I will show an image sequence of human cooking. I have annotated the images with numbered circles. Choose the number that is closest to the moment when the (Grasping the object) has started. You are a five-time world champion in this game. Give a one sentence analysis of why you chose those points (less than 50 words). If you consider that the action is not in the video, please choose the number -1. Provide your answer at the end in a json file of this format: {"points": []}
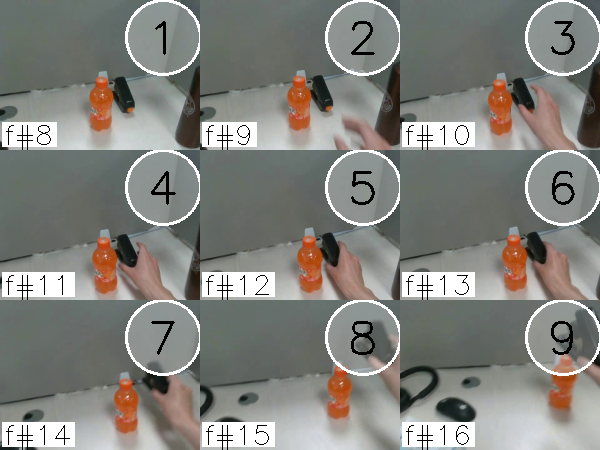
Frame 5 shows the clearest moment of hand-object contact.
{"points": [5]}